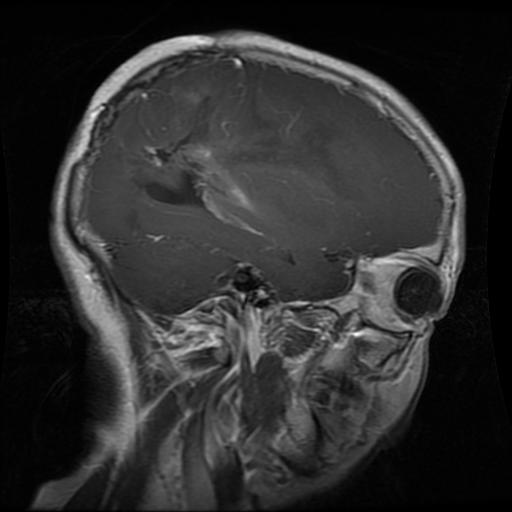
Label: glioma